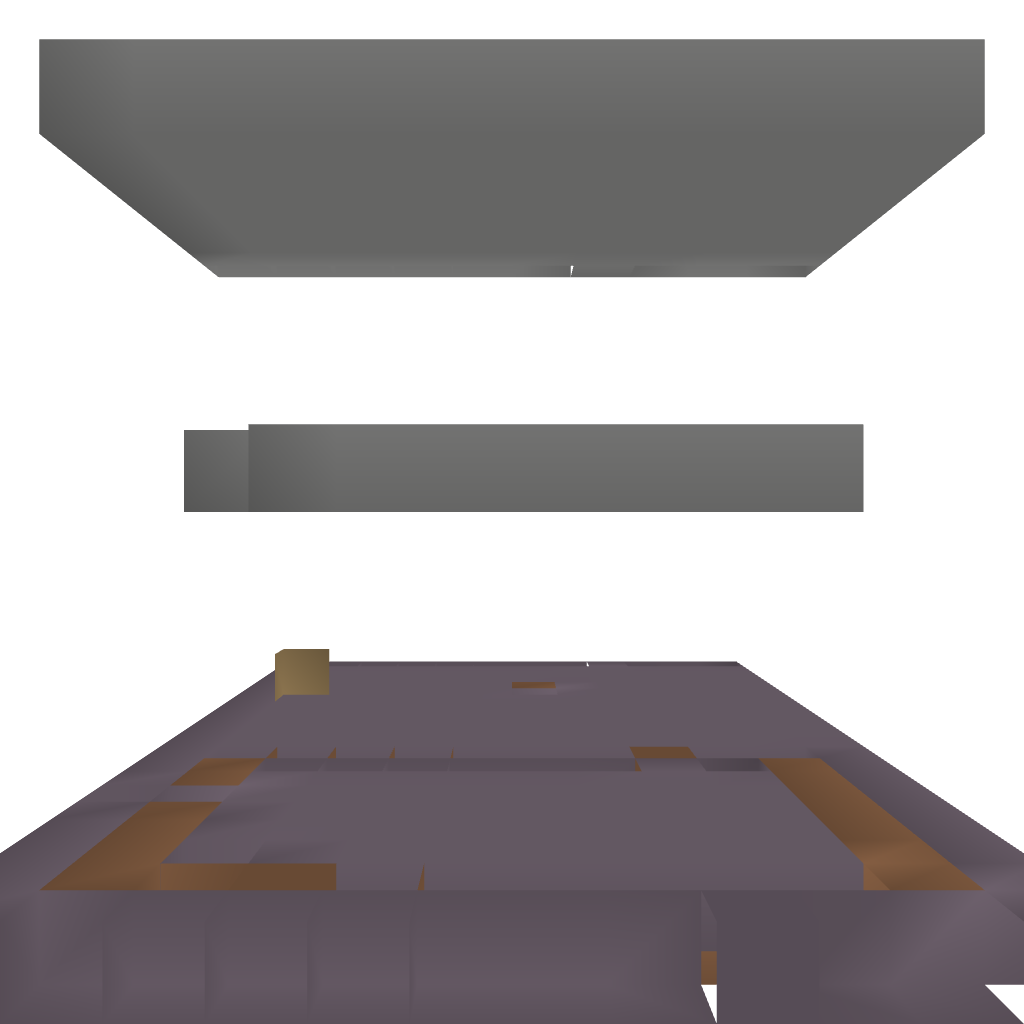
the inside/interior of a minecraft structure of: Mooshroom brown house